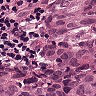
Metastatic tissue present: yes